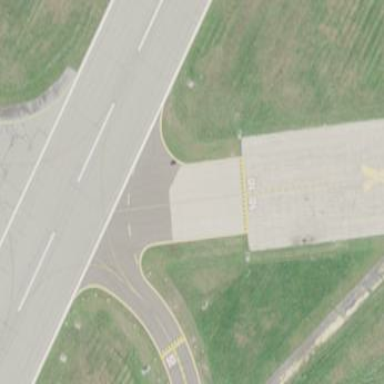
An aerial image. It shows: Apron at the airport.